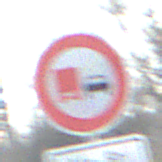
Verkehrszeichen: UeberholverbotKraftfahrzeuge
Zusatzzeichen unten: ZeitangabenMitBeschraenkungAufWochentage2
Umgebung: Outdoor, Suburban
Tageszeit: MorningAfternoon
Wetter: PartlyCloudy
Licht: Natural
Jahreszeit: NotSpecified
Kontrast: HighContrast